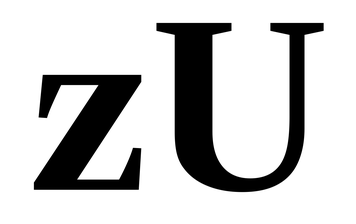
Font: LibreCaslonText_Bold